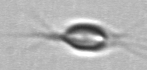
Label: Chrysochromulina